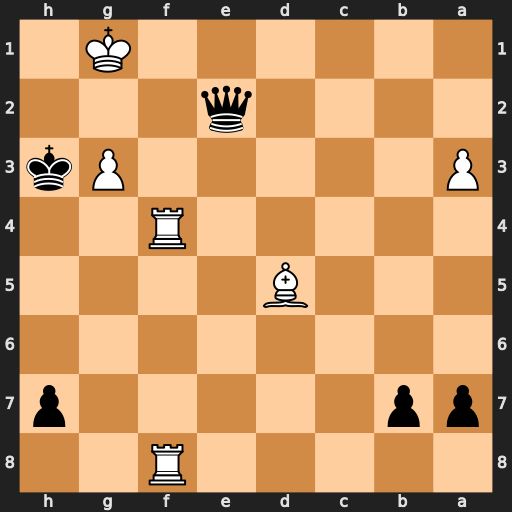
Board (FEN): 5R2/pp5p/8/3B4/5R2/P5Pk/4q3/6K1
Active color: b
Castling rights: -
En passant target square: -
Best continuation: Qe1+ Rf1 Qxg3+ Kh1 Qh2#